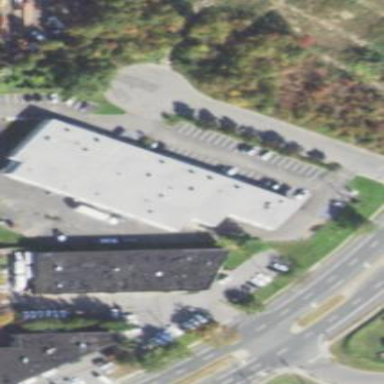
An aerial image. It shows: Commercial building.